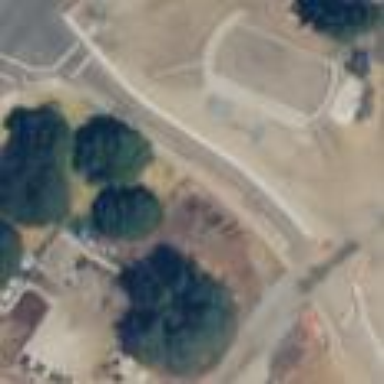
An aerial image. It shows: Pedestrian road with concrete surface.